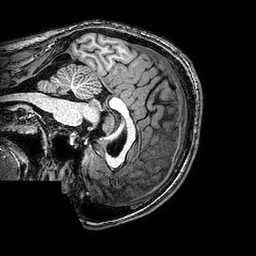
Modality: T1w
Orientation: sagittal
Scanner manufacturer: philips
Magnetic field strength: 3 T
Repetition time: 0.008242 s
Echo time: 0.00378 s